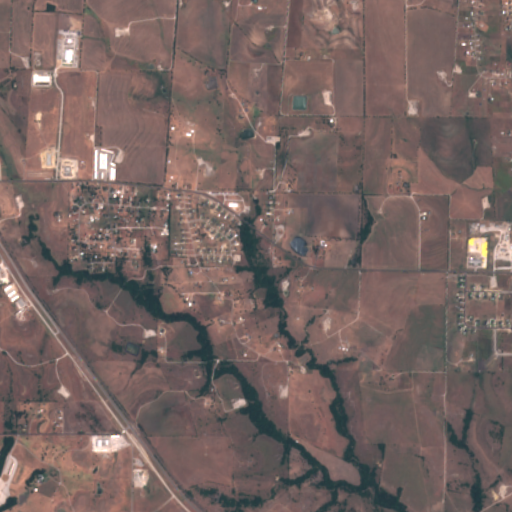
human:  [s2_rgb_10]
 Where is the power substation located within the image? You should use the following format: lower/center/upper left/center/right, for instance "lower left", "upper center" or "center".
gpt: The power substation is located in the lower left of the image.
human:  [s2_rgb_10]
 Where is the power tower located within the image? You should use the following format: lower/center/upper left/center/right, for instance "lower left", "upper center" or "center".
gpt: There is no power tower in the image.